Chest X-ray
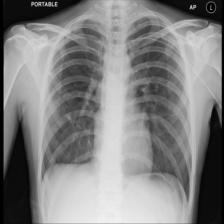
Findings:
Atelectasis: negative
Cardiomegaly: negative
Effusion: negative
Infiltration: negative
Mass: negative
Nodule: negative
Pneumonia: negative
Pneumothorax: negative
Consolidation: negative
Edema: negative
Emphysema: negative
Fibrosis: negative
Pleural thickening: negative
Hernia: negative